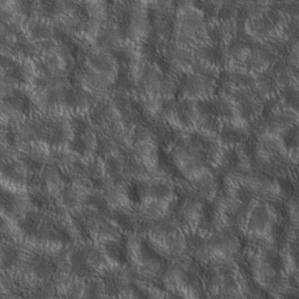
Label: non_frost